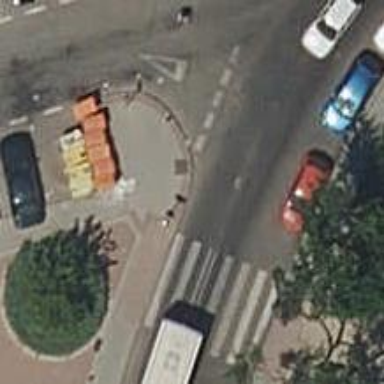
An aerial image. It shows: Sidewalk along the footway.